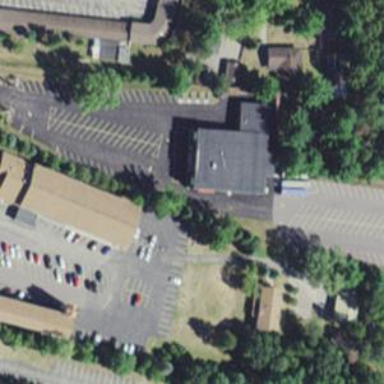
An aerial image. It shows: Retail area.